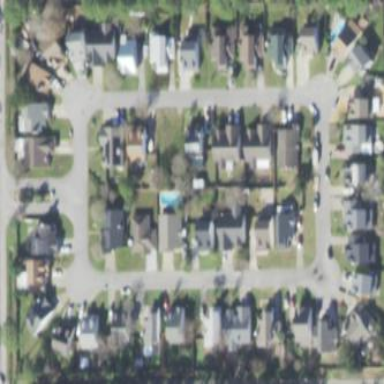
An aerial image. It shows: This residential area consists of single-family homes.